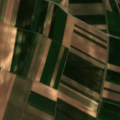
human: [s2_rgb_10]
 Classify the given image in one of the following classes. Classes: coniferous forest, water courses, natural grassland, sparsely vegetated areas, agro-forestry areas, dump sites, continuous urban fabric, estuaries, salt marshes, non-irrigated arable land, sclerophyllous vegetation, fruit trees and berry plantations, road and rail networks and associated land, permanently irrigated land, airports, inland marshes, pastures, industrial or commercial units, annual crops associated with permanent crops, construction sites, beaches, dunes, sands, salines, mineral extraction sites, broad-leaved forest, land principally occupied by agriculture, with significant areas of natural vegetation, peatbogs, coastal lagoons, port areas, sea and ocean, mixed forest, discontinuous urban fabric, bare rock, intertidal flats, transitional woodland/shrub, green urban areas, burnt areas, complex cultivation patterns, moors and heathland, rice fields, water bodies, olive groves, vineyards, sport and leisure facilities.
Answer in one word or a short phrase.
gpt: non-irrigated arable land, land principally occupied by agriculture, with significant areas of natural vegetation